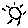
Label: sun